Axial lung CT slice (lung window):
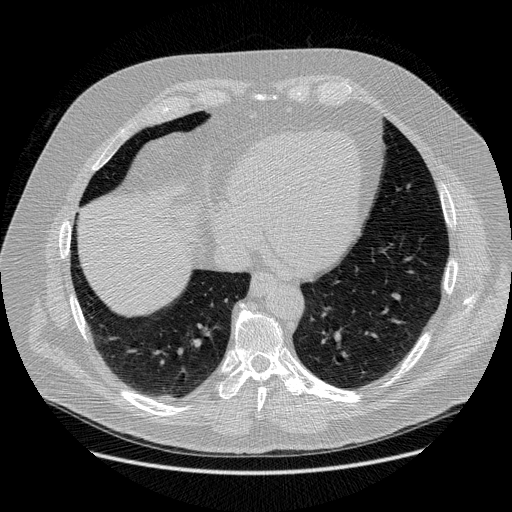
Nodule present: no